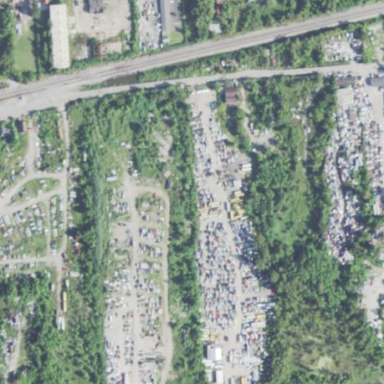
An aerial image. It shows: Scrap yard located in industrial area.